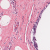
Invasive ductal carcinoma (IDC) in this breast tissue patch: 0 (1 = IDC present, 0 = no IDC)